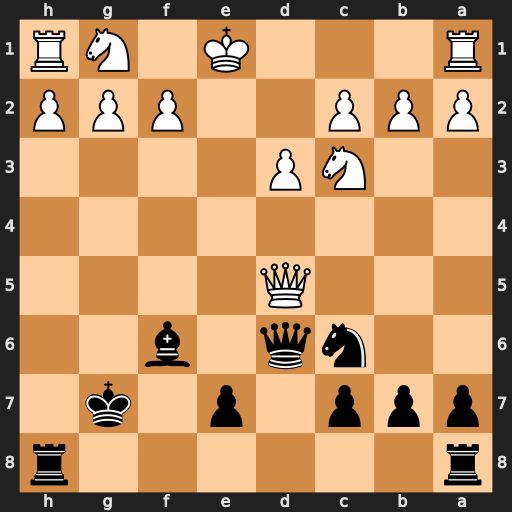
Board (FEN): r6r/ppp1p1k1/2nq1b2/3Q4/8/2NP4/PPP2PPP/R3K1NR
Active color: b
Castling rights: KQ
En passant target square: -
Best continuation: Bxc3+ bxc3 Qxd5